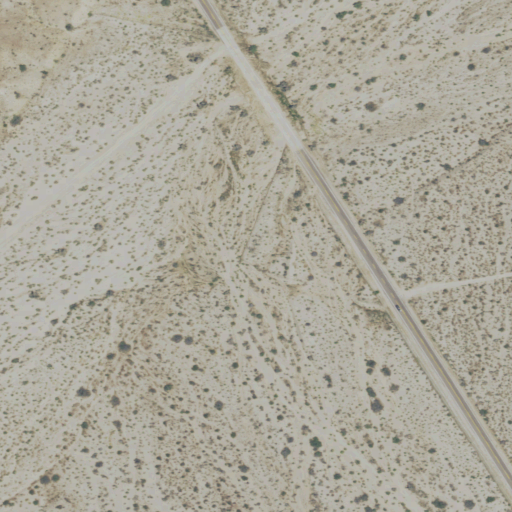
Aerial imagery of valley in California named Sweeney Canyon containing barren land, open development, and low intensity development